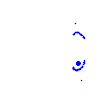
Particle: electron